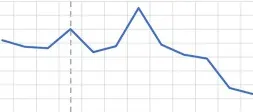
Sperm concentration.
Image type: pathology (immunostaining)